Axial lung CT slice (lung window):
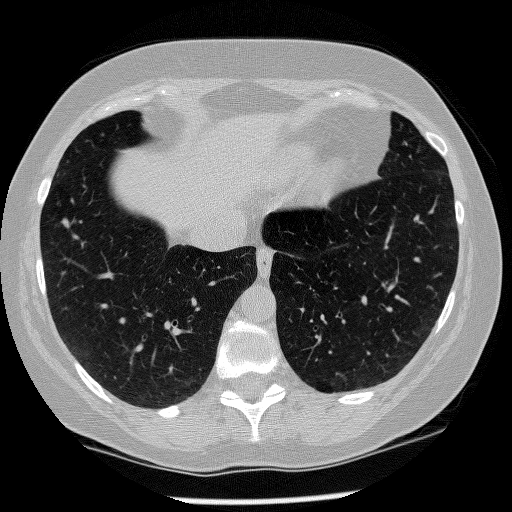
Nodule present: no